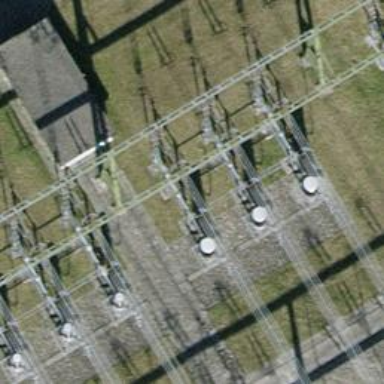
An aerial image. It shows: Insulator used in power systems.